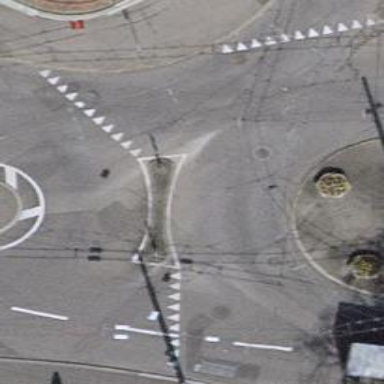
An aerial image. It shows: Asphalt tertiary road with roundabout. There are trolley wires along the road and no sidewalks.